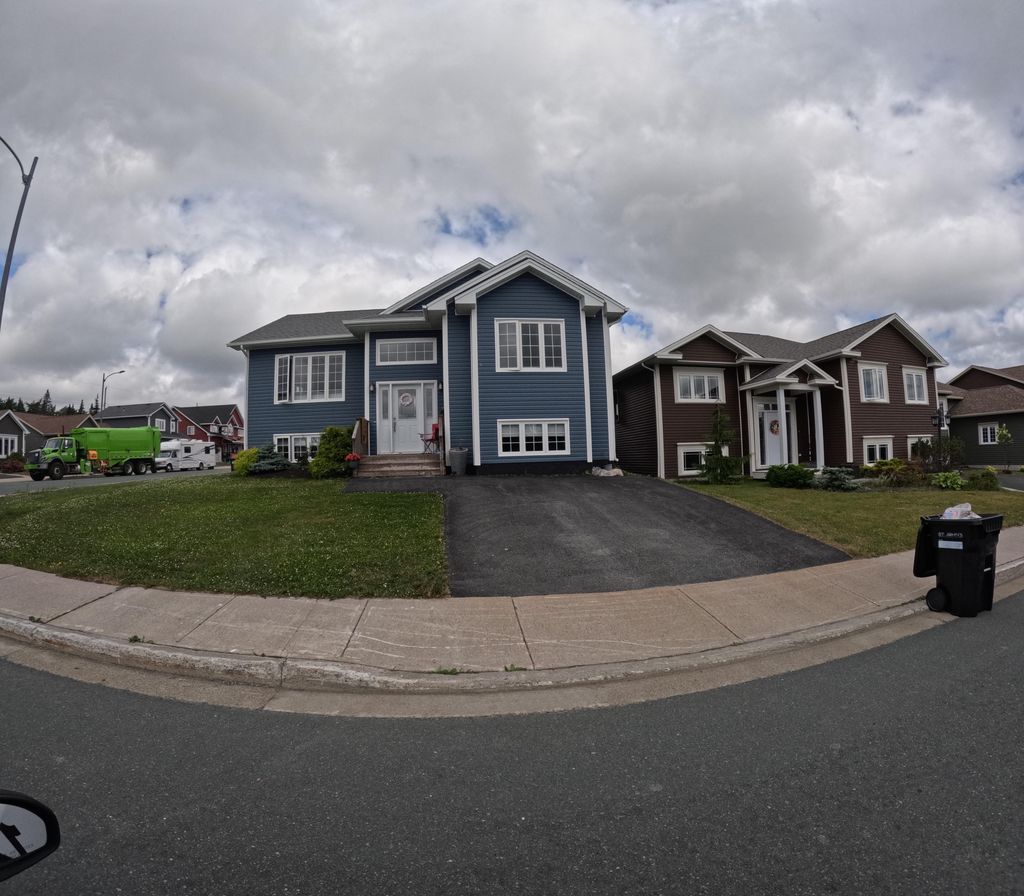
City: st_johns